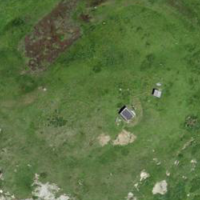
EUNIS habitat code: 26
Species observed at this site:
Oenanthe oenanthe